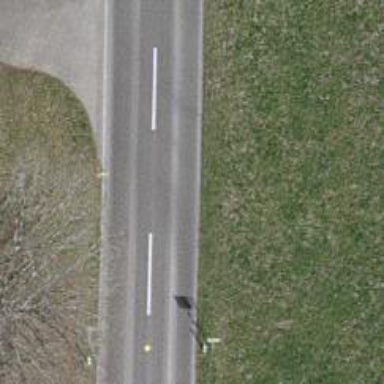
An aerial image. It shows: Tertiary road.